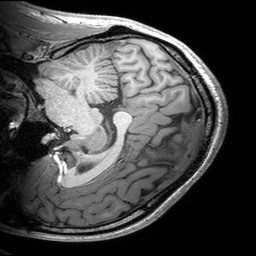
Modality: T1w
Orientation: sagittal
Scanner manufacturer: siemens
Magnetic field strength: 3 T
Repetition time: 2.53 s
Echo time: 0.00299 s